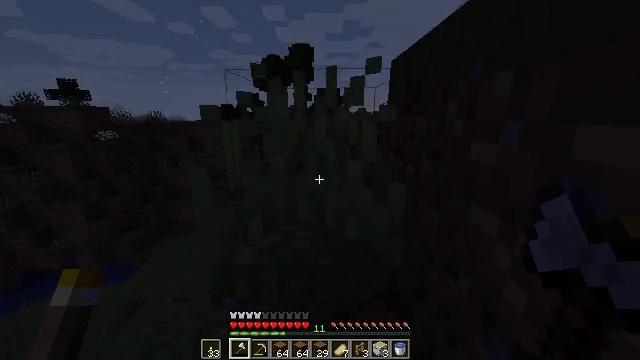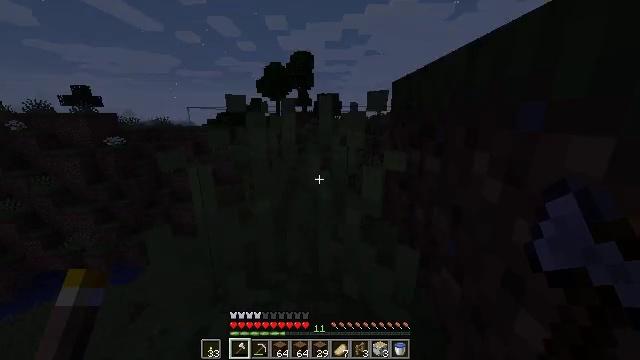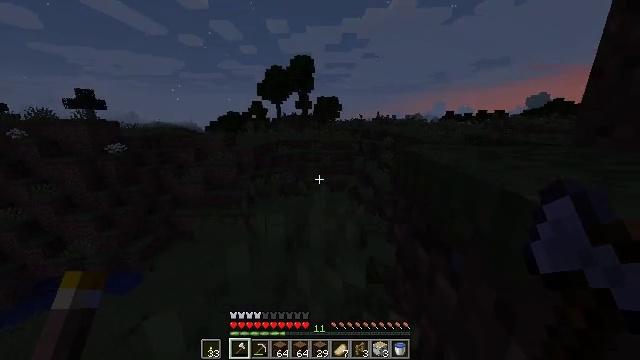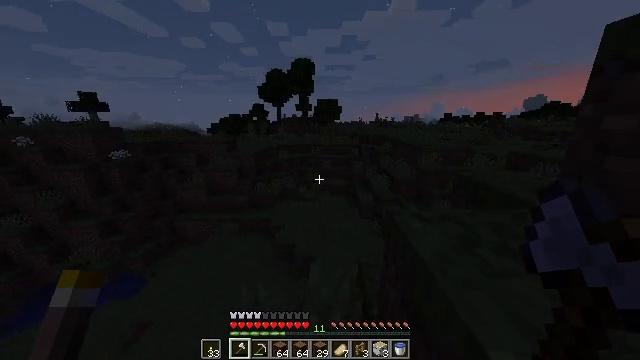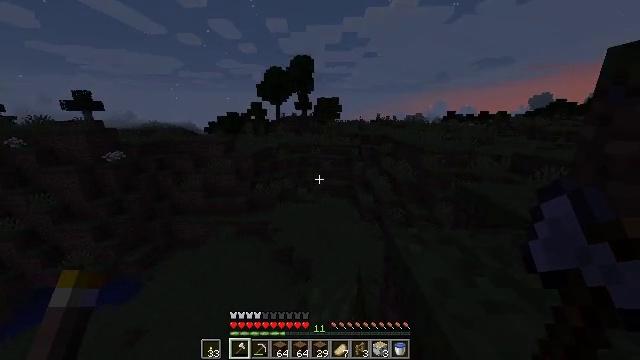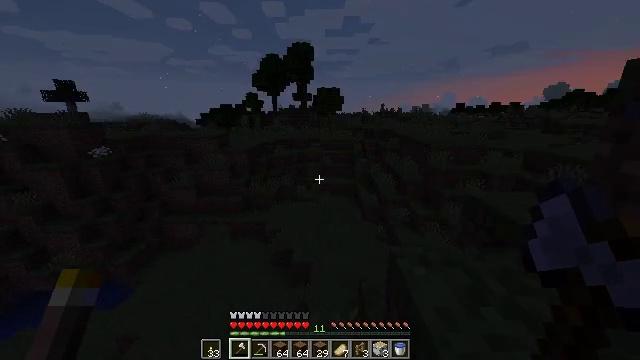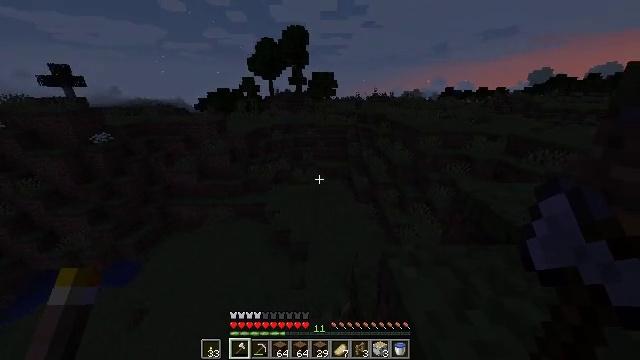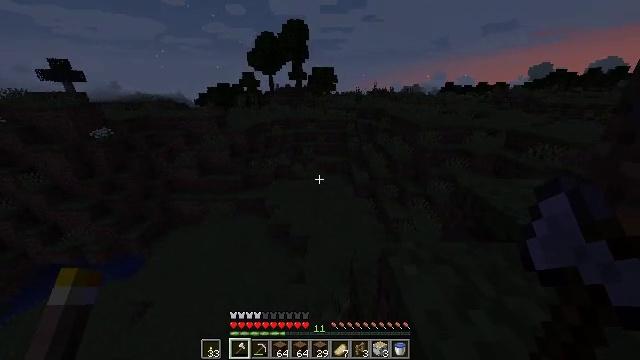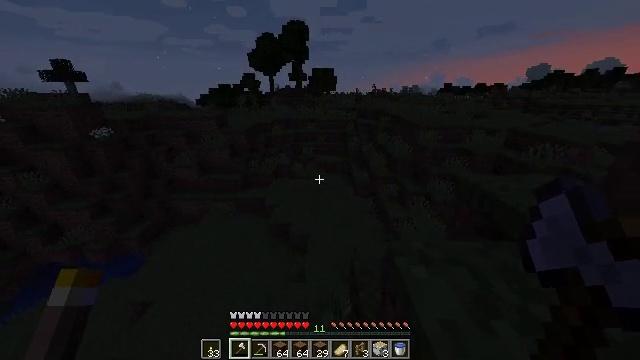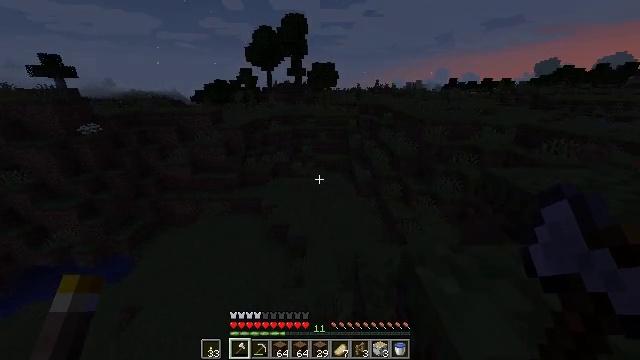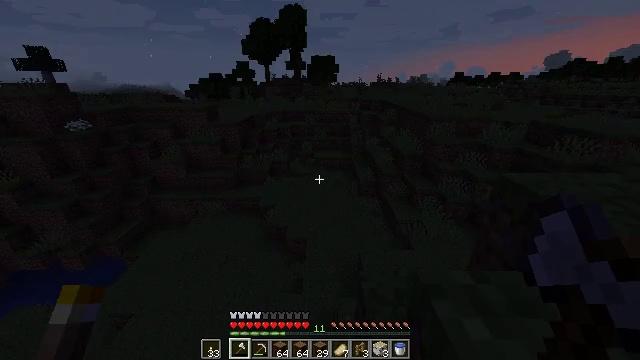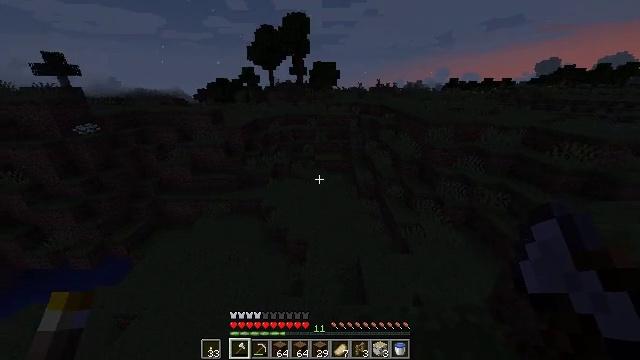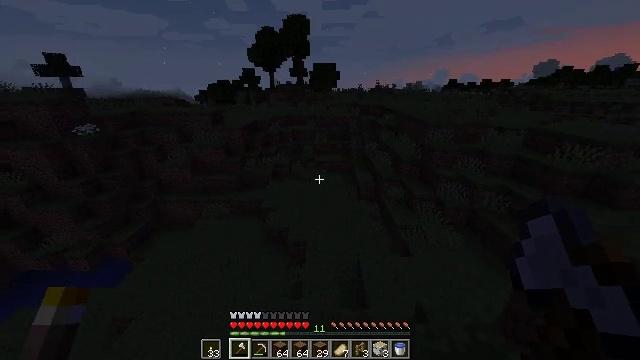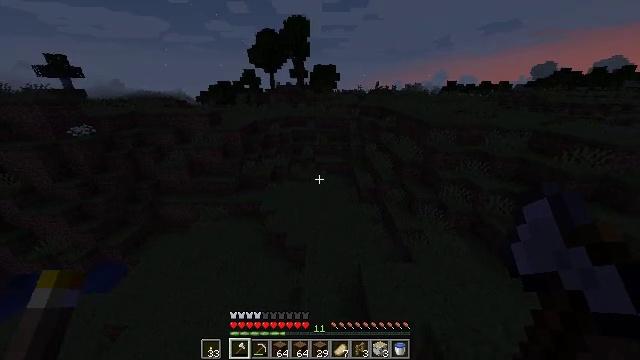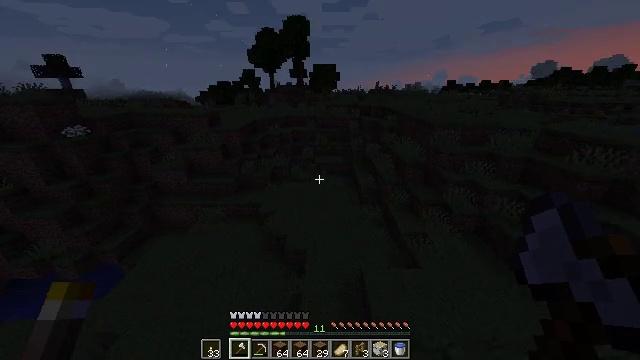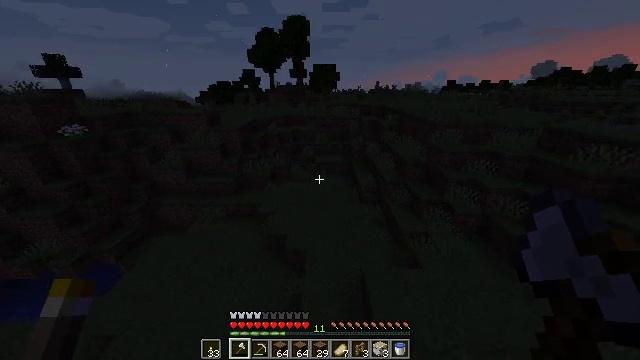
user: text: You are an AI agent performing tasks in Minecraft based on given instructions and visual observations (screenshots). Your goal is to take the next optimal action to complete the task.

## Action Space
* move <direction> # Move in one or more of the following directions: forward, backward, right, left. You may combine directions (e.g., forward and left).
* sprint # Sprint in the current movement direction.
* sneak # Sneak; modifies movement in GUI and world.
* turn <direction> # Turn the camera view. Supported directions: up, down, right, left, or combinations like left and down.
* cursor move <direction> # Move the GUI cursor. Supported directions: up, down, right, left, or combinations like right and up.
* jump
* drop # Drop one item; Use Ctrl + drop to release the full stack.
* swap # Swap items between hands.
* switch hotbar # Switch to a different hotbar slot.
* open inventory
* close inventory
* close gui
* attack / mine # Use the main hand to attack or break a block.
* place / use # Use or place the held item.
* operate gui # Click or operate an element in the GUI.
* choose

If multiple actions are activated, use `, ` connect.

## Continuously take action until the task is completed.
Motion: motion action
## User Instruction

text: Attack the white bed to collect it.
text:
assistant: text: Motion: move forward, sprint, jump
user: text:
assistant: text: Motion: move forward, sprint, jump
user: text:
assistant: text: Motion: move forward, sprint, jump
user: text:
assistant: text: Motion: move forward, sprint
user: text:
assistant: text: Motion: move forward, sprint, turn down
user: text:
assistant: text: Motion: move forward, sprint, turn right and down
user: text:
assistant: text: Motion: move forward, sprint, turn down
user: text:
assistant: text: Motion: move forward, sprint
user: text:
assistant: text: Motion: move forward, sprint
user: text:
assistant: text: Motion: move forward, sprint
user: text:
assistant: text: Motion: move forward, sprint
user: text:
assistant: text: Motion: move forward, sprint
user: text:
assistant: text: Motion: move forward, sprint
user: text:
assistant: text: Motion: move forward, sprint
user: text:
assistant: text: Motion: move forward, sprint
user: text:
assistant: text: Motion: move forward, sprint
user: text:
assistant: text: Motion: move forward and move right, sprint, turn right and down
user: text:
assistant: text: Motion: move forward and move right, sprint, turn right and down
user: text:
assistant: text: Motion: move forward and move right, sprint, turn right
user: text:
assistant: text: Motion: move forward and move right, sprint, turn right
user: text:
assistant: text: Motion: move forward and move right, sprint
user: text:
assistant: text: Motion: move forward, sprint
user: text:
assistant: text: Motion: move forward, sprint
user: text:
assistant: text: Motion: move forward, sprint
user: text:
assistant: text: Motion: move forward, sprint
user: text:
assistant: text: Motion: move forward, sprint
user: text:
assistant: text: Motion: move forward, sprint, turn right
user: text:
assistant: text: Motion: move forward, sprint, turn right and up
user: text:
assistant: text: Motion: move forward, sprint, turn right and up
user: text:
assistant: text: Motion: move forward, sprint, turn right and up